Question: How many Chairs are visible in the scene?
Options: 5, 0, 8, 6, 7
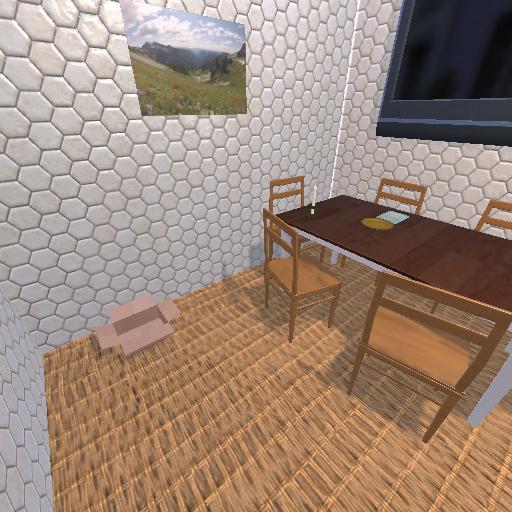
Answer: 5